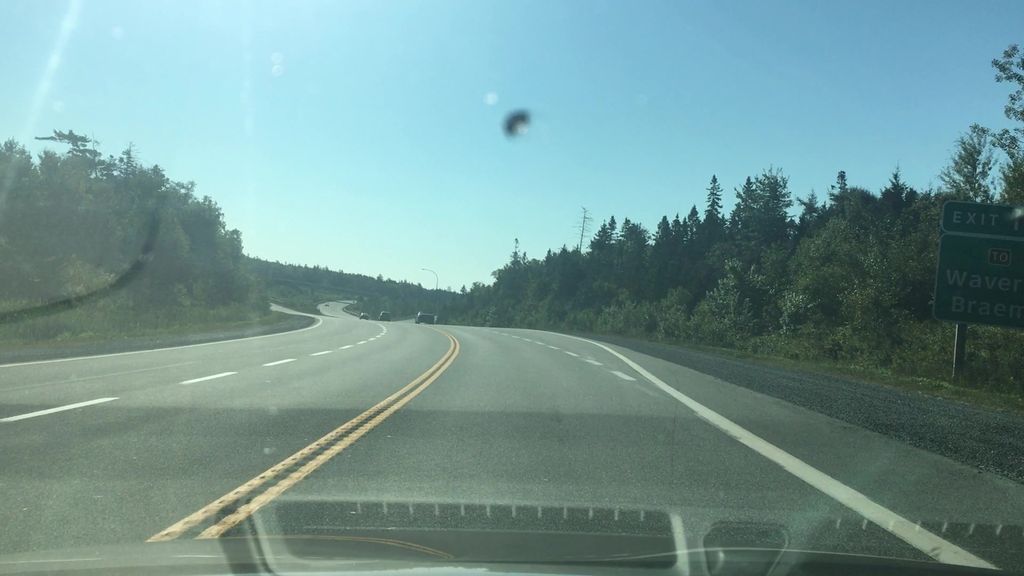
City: halifax